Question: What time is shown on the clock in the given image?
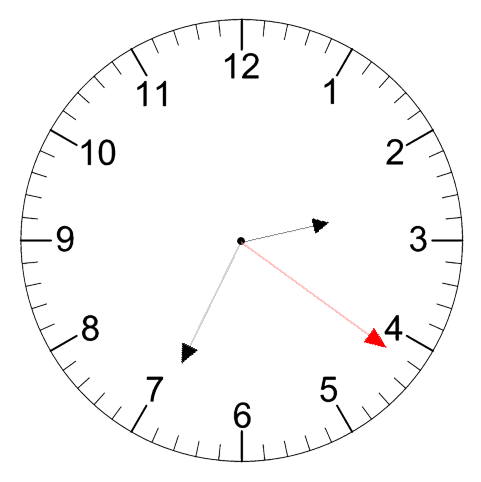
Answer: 02:34:21